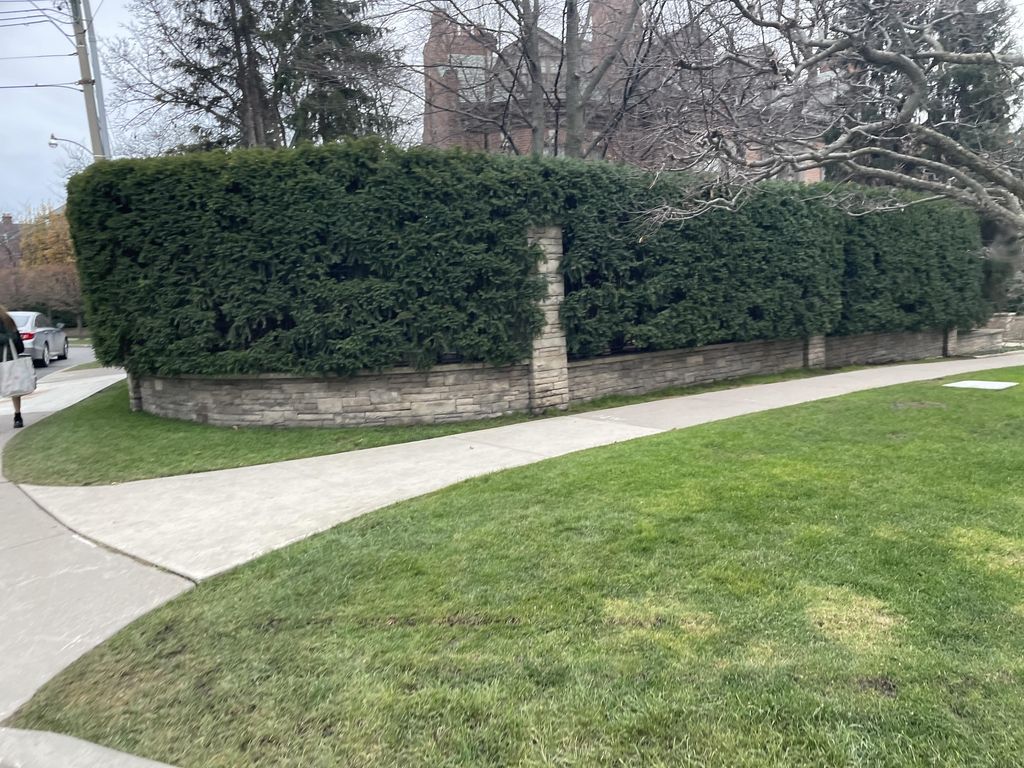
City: toronto